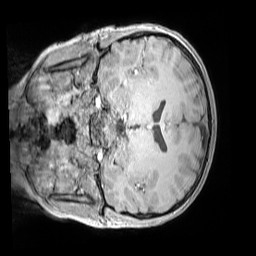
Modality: MP2RAGE
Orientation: coronal
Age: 10
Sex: male
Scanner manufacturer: siemens
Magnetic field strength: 3 T
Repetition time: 4 s
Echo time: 0.00303 s